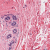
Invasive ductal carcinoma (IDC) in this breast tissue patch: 0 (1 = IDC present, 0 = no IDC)